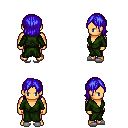
a pixel art fantasy rpg character, male body template, human, tanned skin, green robe, magenta pants, blue long bangs hairstyle, white slippers, four views (front, back, left, right), 2x2 character sprite sheet, small pixel art, hard edges, no anti-aliasing